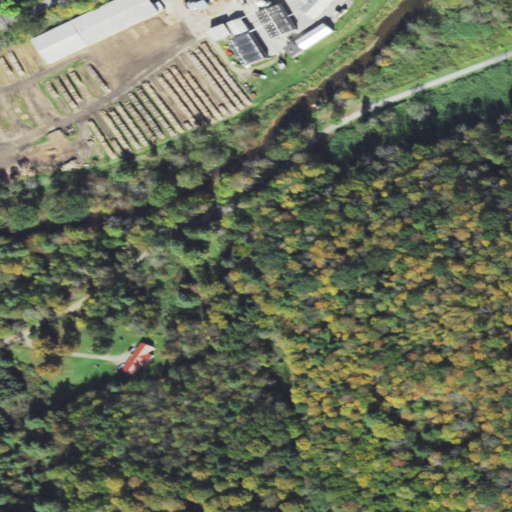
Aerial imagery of valley in Pennsylvania named Crippen Hollow containing mixed forest, open development, low intensity development, deciduous forest, medium intensity development, high intensity development, pasture, and shrub